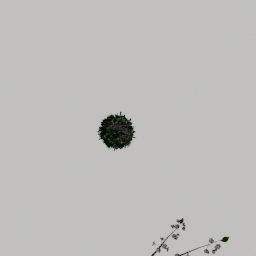
Label: nature